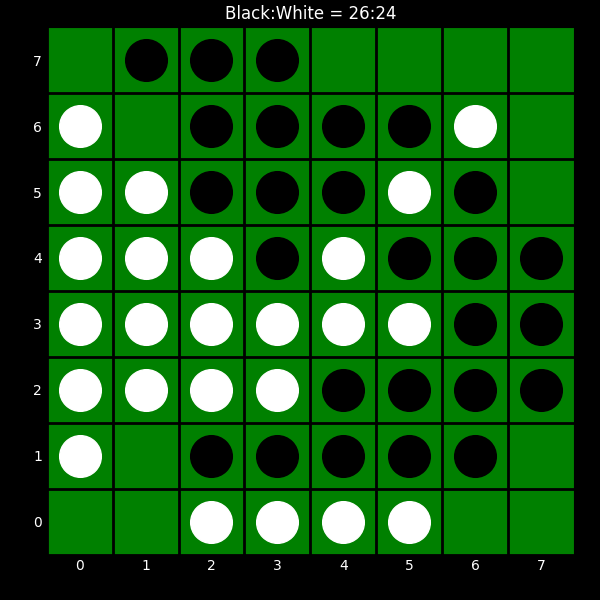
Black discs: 26
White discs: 24